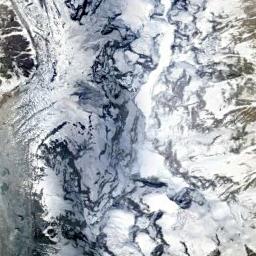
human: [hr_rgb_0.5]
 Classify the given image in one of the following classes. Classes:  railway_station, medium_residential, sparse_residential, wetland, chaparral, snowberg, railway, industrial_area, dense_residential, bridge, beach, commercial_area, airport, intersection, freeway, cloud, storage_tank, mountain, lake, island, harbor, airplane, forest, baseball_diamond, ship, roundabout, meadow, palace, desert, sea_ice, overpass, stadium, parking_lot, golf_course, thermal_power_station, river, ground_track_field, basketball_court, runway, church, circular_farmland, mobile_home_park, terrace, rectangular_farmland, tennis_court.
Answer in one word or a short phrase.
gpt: snowberg